Question: Here is my code , i take it from w3school.
'''
<!DOCTYPE html>
<html>
<head>
<meta charset="ISO-8859-1">
<script type="text/javascript" src="./angular.min.js"></script>
<script>
var app = angular.module('myApp', []);
app.controller('myCtrl', function($scope) {
$scope.firstName = "sparsh";
$scope.lastName = "khandelwal";
});
</script>
<title>Home Page</title>
</head>
<body>
<div ng-app="myApp" ng-init="name='Sparsh'">
<div ng-controller="myCtrl">{{firstName}}</div>
<p>
Name : <input type="text" ng-model="name">
</p>
<h1>Hello {{name}}</h1>
</div>
<div ng-app="" ng-init="names=['Jani','Hege','Kai']">
<ul>
<li ng-repeat="x in names">{{x}}</li>
</ul>
</div>
</body>
</html>
'''
ng-repeat in second block is not working.
here is the output i get on browser

Please help me out
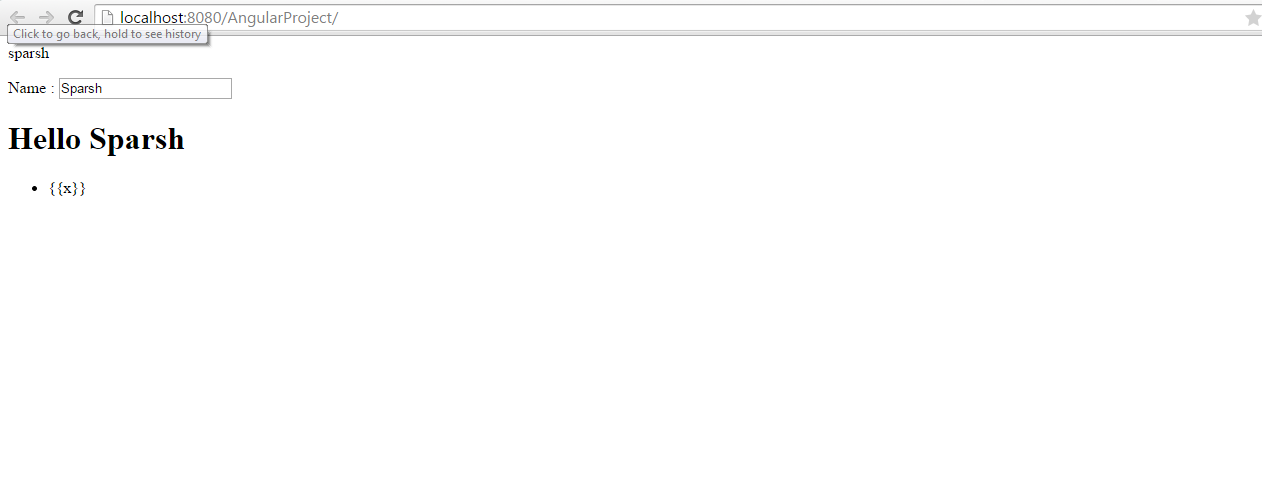
Answer: Angular only bootstraps the first found application on the page, i.e. the first container with 'ng-app' attribute. The second one you put, 'ng-app=""' will be ignored. Although, you could manually bootstrap the second one with 'angular.bootstrap' method, in your case it makes more sense to wrap entire 'body' into the same app and remove the second 'ngApp' directive:
'''
<body ng-app="myApp">
<div ng-init="name='Sparsh'">
<div ng-controller="myCtrl">{{firstName}}</div>
<p>
Name :
<input type="text" ng-model="name" />
</p>
<h1>Hello {{name}}</h1>
</div>
<div ng-init="names=['Jani','Hege','Kai']">
<ul>
<li ng-repeat="x in names">{{x}}</li>
</ul>
</div>
</body>
'''
<URL>